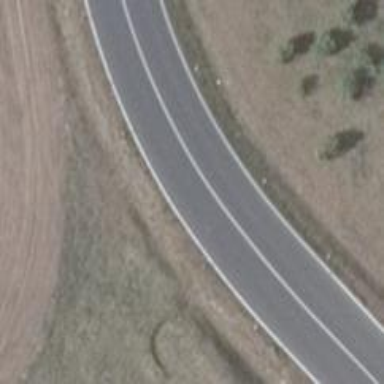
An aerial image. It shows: Trunk link highway.